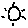
Label: sun